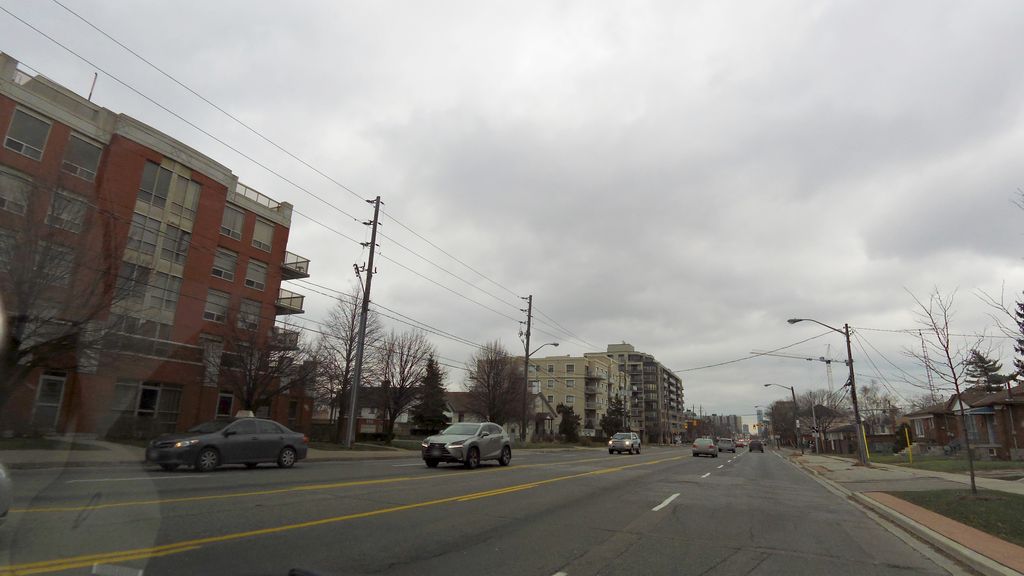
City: toronto